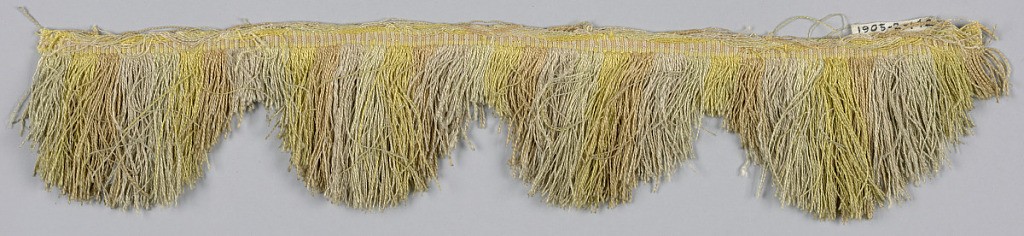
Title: Fringe
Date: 17th century
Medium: silk Technique: woven
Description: Fringe in yellow, pink and white with a plain-woven heading. Skirt threads are striped and cut into scallops.